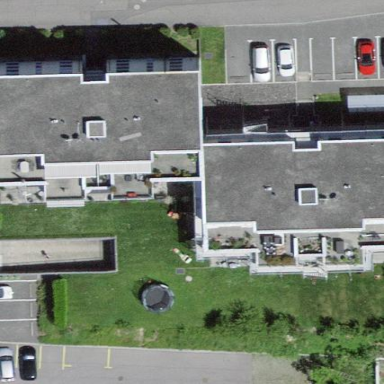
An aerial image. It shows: Flat-roofed apartment building.